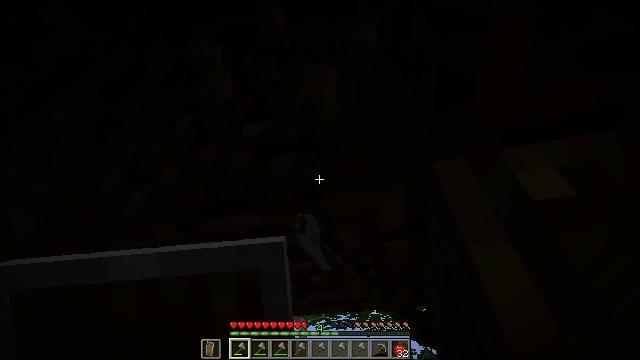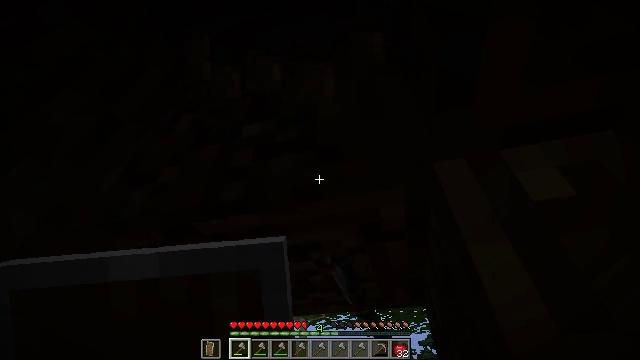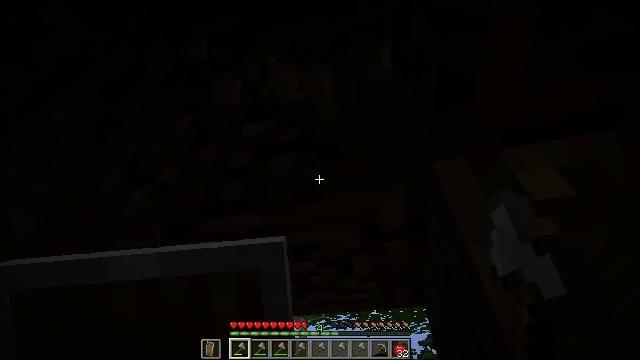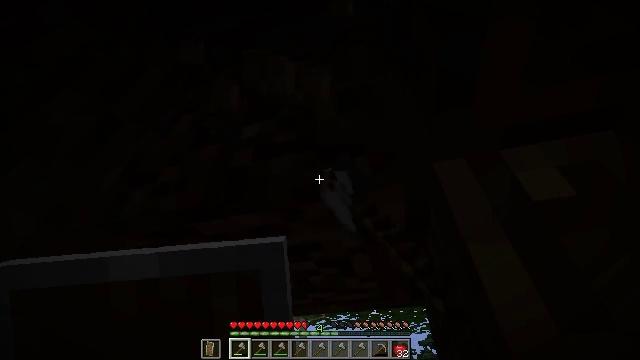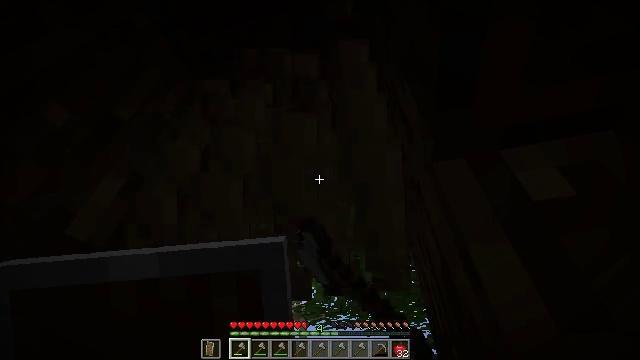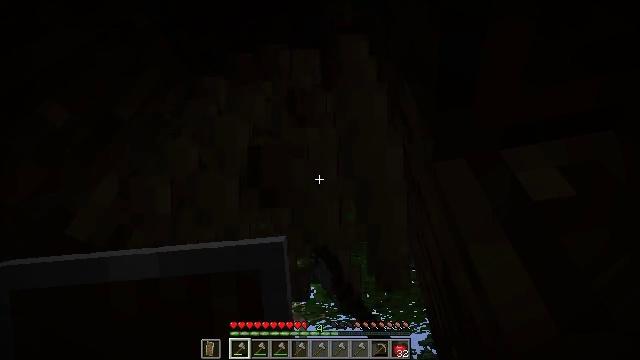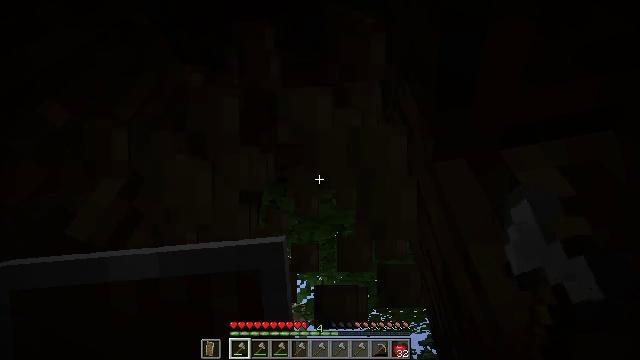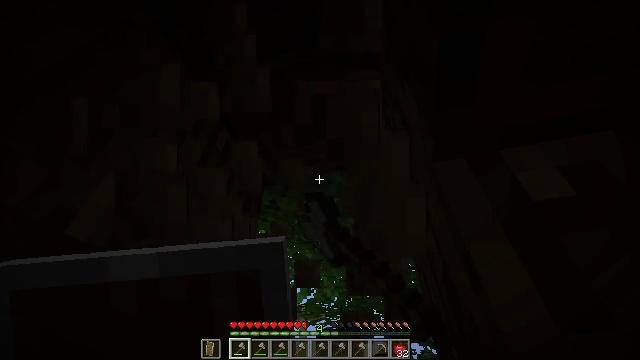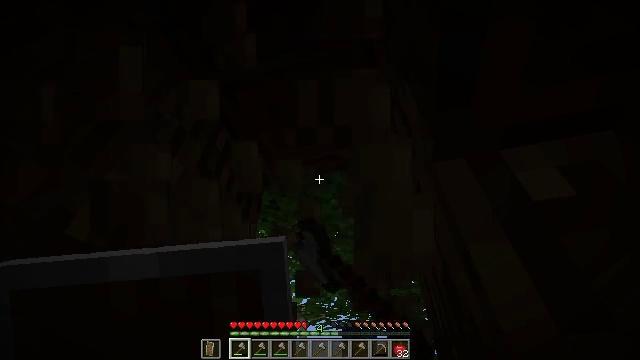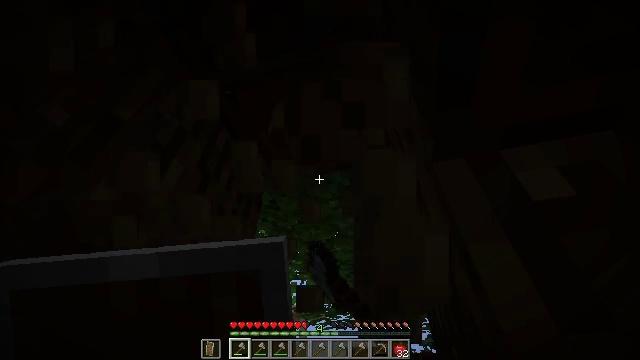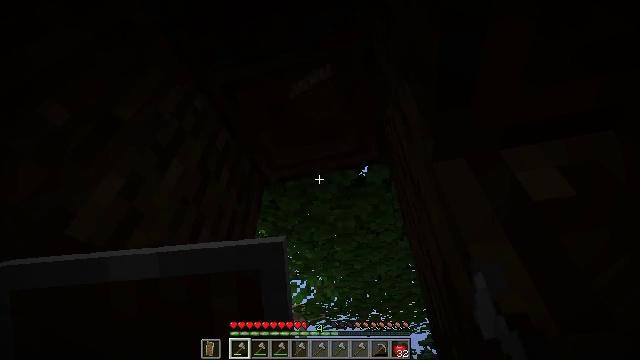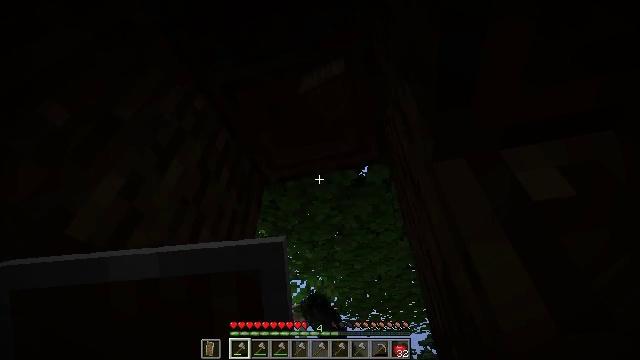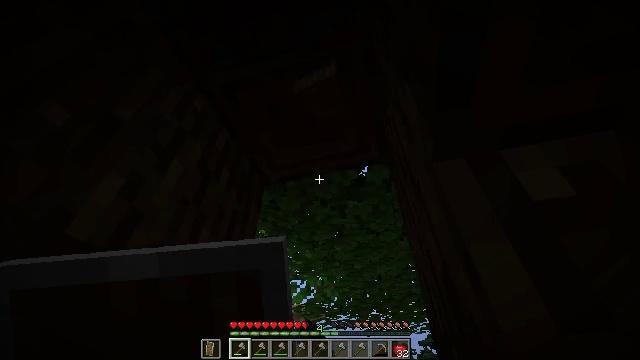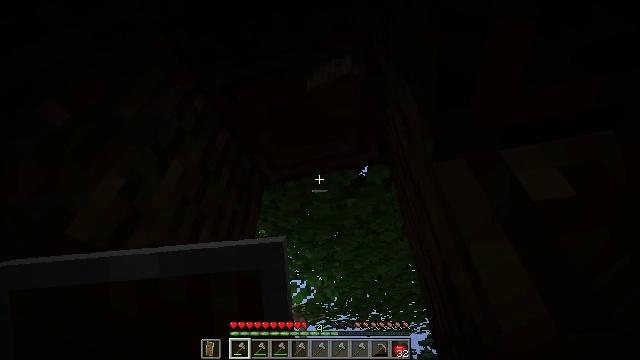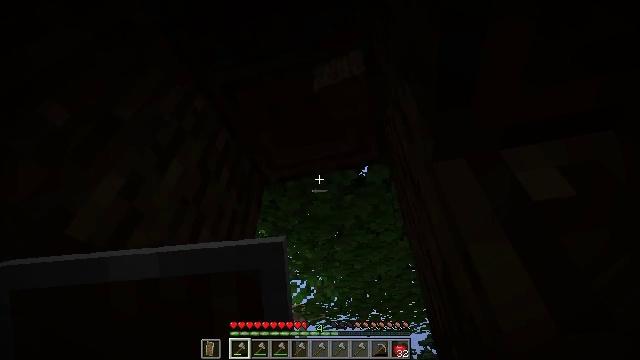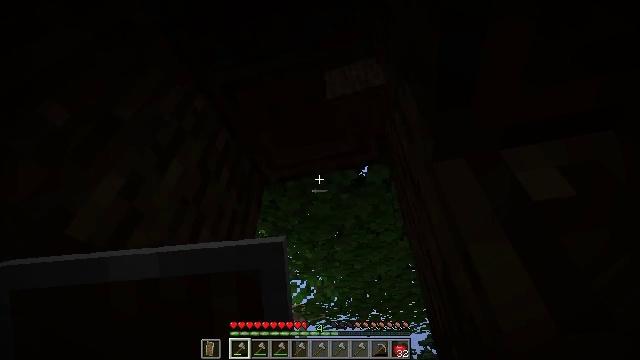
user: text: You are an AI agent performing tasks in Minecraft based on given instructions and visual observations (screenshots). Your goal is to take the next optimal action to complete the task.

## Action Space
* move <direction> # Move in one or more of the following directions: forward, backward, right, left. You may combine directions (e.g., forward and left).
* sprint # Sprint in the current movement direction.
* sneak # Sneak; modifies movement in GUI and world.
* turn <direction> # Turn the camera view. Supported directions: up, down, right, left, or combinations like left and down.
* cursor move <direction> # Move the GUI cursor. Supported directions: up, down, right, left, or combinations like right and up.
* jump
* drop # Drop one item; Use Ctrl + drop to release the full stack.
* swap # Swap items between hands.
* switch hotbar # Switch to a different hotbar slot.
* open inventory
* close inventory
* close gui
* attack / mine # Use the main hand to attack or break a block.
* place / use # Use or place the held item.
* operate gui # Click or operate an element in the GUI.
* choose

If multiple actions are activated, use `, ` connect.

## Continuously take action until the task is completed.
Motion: motion action
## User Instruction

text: Break the dark oak log in the forest.
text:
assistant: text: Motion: attack / mine
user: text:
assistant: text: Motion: attack / mine
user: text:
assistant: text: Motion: attack / mine
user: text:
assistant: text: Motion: attack / mine
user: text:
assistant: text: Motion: attack / mine
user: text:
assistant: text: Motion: attack / mine
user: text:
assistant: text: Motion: attack / mine
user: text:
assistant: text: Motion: attack / mine
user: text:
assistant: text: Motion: attack / mine
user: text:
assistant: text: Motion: attack / mine
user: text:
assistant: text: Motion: attack / mine
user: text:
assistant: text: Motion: attack / mine
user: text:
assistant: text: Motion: no_op
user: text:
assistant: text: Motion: no_op
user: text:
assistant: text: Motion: no_op
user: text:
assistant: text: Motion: no_op
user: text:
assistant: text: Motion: no_op
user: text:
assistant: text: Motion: no_op
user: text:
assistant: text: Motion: move forward and move left
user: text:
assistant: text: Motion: move forward and move left, turn right
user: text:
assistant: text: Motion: move forward and move left, turn right
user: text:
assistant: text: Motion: move forward and move left, turn right
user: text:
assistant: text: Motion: turn right
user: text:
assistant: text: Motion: no_op
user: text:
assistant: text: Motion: no_op
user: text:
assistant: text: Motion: no_op
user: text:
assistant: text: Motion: move forward, jump
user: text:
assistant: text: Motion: move forward, jump
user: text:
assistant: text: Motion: move forward, jump
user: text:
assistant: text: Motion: move forward, turn right, jump